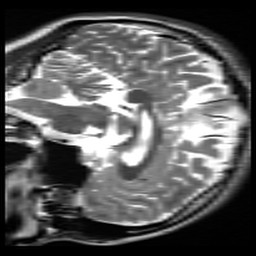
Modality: inplaneT2
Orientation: sagittal
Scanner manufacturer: siemens
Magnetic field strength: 3 T
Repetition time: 7.02 s
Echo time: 0.069 s